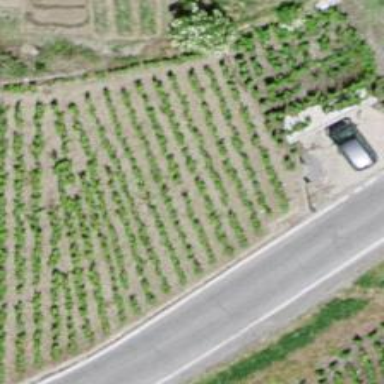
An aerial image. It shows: Vineyard with grape crops.